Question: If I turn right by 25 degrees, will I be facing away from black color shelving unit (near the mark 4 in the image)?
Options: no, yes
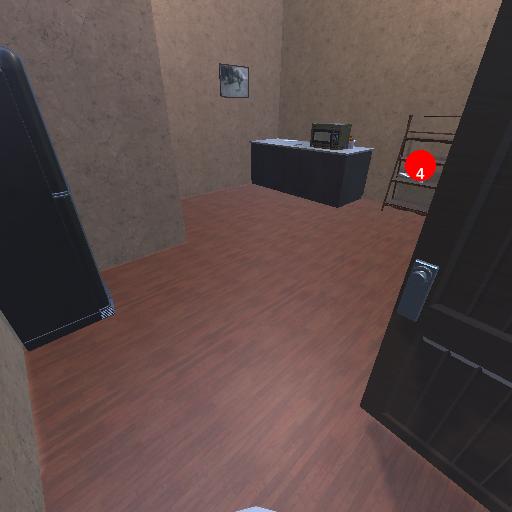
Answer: no